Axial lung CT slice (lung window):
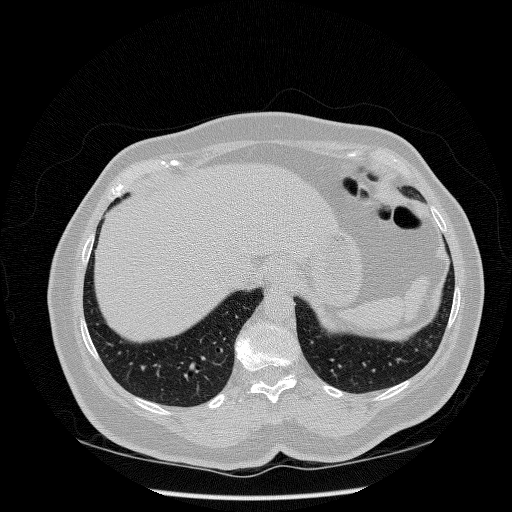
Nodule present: no